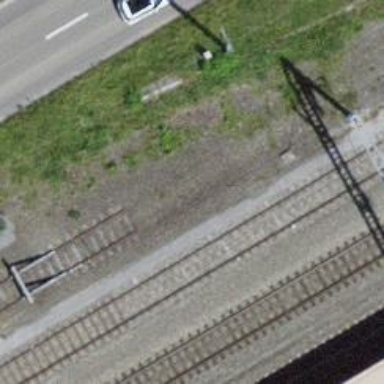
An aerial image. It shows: Railway buffer stop.